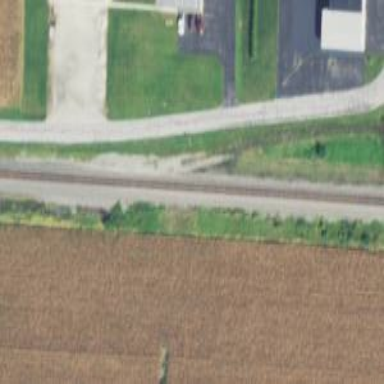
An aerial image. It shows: Railway track.